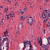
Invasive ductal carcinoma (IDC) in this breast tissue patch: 1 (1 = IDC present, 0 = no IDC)